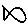
Label: fish